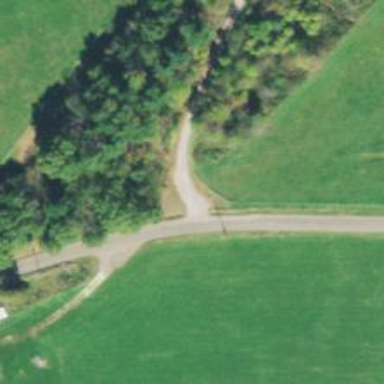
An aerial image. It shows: Tertiary road.